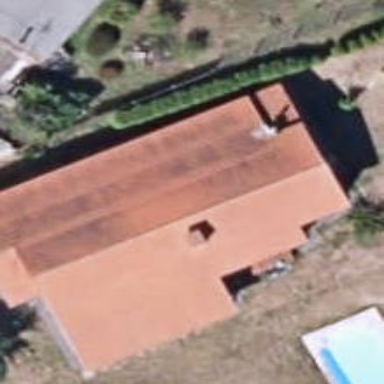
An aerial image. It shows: Simple and straightforward house.